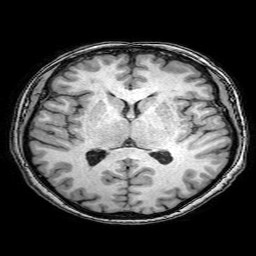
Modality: T1w
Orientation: coronal
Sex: female
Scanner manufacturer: philips
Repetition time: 0.008108 s
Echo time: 0.00371 s